Interaction volume radius: 5 \u00c5
Interaction volume height: 20 \u00c5
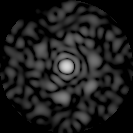
Disorder parameter: 0.7915